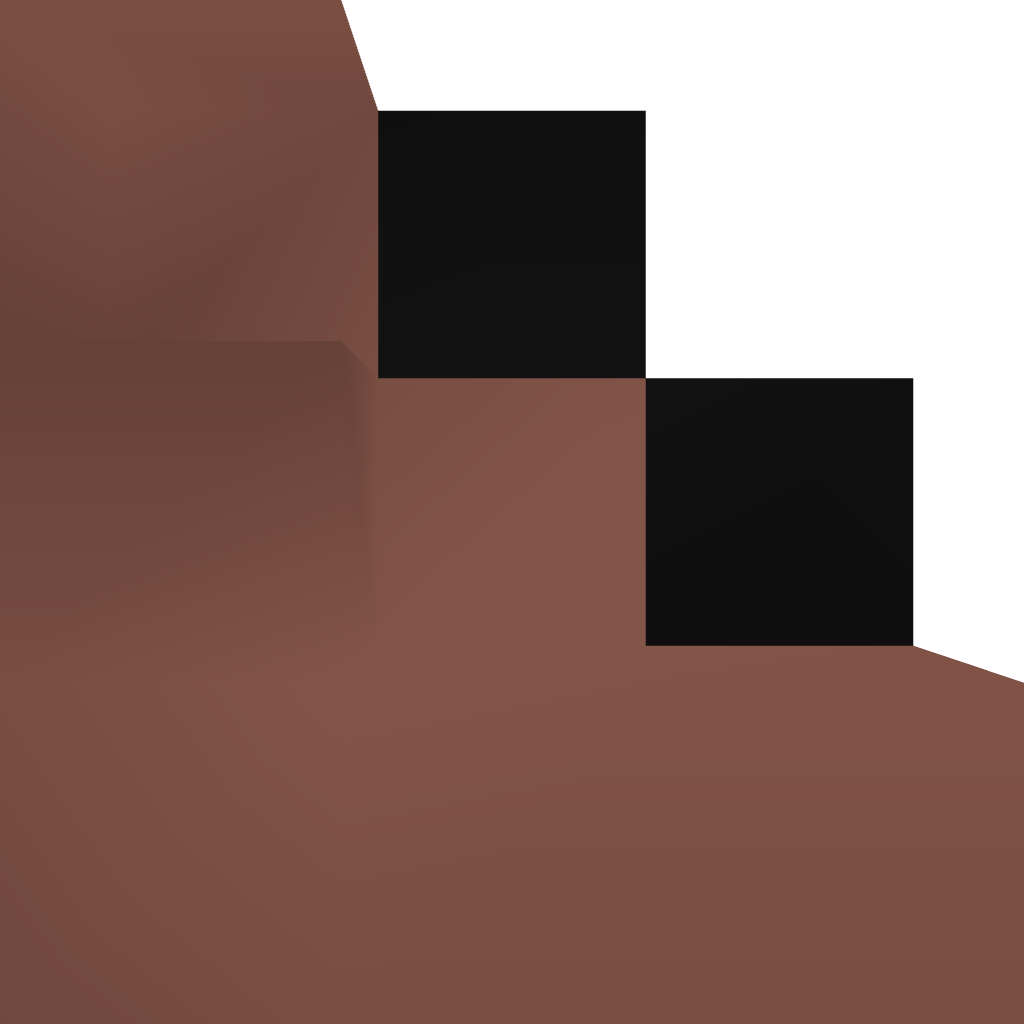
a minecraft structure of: Slide Door